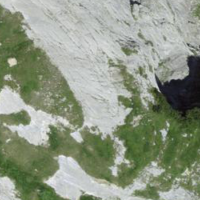
EUNIS habitat code: 31
Species observed at this site:
Gentiana verna